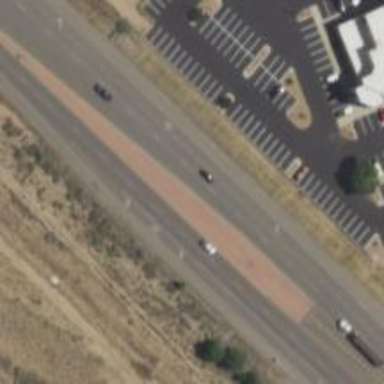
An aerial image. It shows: Asphalt trunk link road.